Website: walmart
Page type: billing-address
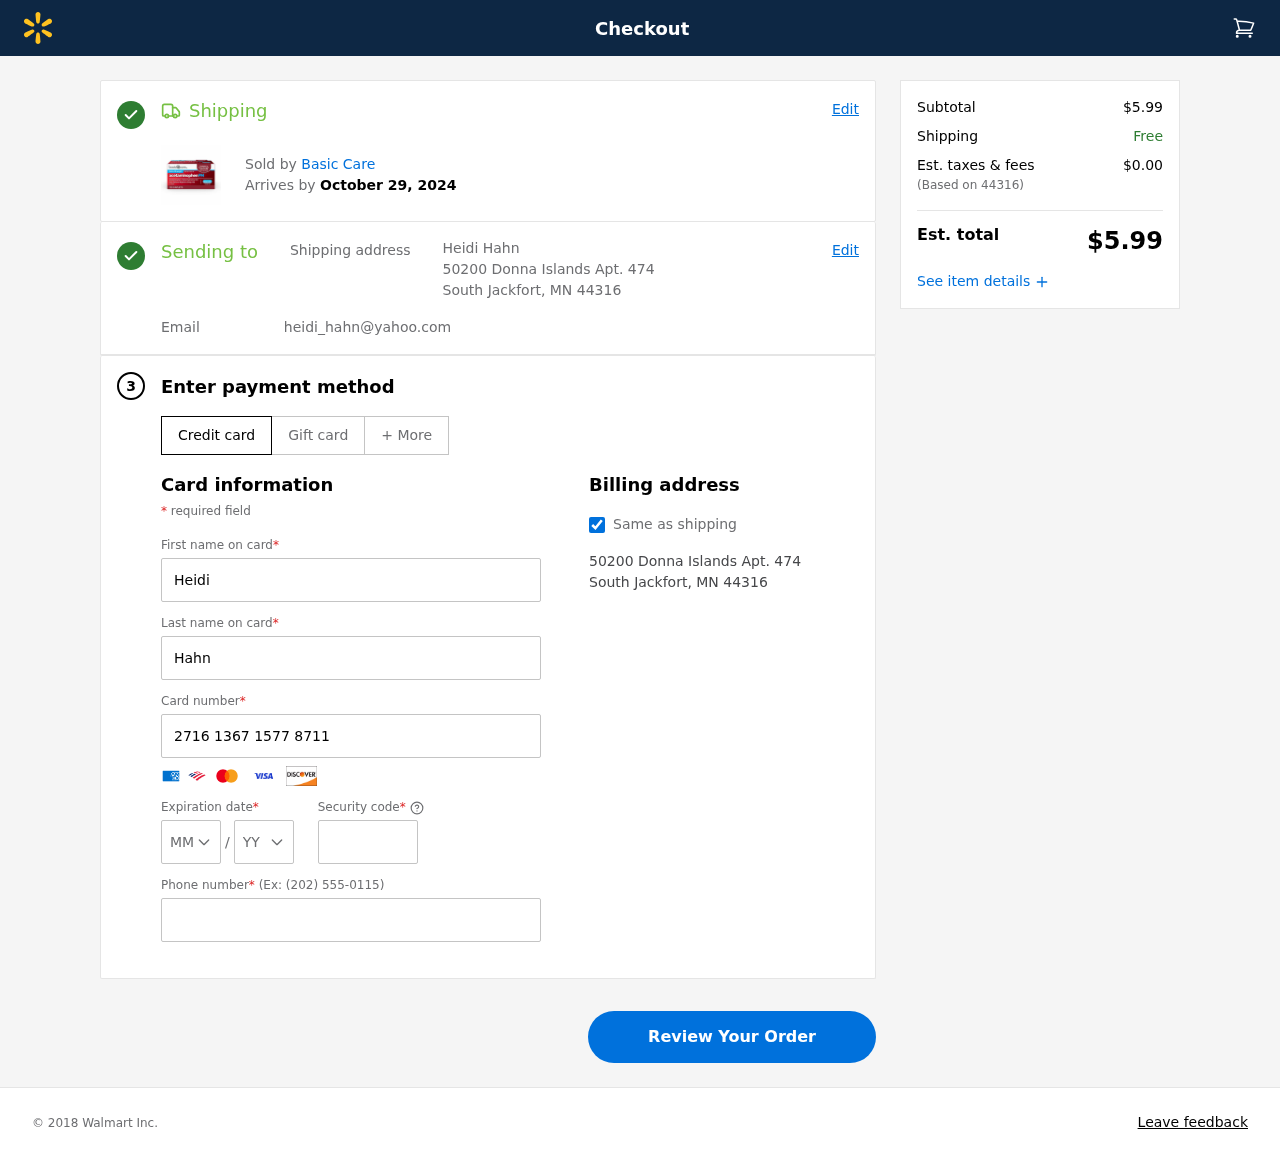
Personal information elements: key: PII_CARD_CVV
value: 121
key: PII_CARD_EXPIRY_MONTH
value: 07
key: PII_CARD_EXPIRY_YEAR
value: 28
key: PII_CARD_NUMBER
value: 2716 1367 1577 8711
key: PII_CITY_STATE_ZIP
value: South Jackfort, MN 44316
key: PII_EMAIL
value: heidi_hahn@yahoo.com
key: PII_FIRSTNAME
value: Heidi
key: PII_FULLNAME
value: Heidi Hahn
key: PII_LASTNAME
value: Hahn
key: PII_PHONE
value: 7757242149
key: PII_POSTCODE
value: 44316
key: PII_STREET
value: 50200 Donna Islands Apt. 474
Product elements: key: PRODUCT1_BRAND
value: Basic Care
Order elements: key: ORDER_DELIVERY_DATE
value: October 29, 2024
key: ORDER_SUBTOTAL
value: $5.99
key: ORDER_TAX
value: $0.00
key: ORDER_TOTAL
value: $5.99